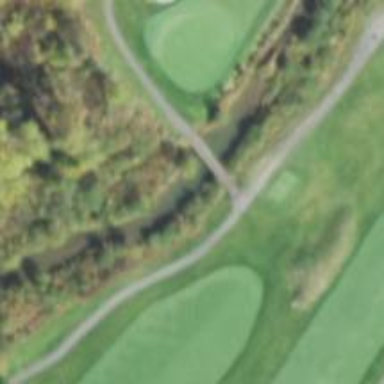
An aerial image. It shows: Path bridge crossing golf cartpath.